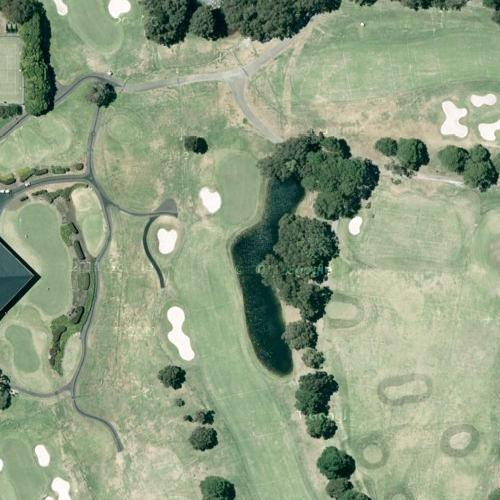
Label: sydney